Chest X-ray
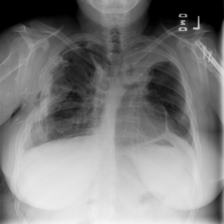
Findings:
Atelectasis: negative
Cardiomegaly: negative
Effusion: negative
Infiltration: negative
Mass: negative
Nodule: negative
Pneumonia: negative
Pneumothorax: negative
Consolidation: negative
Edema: negative
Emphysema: negative
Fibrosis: negative
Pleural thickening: negative
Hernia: negative